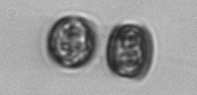
Label: Thalassiosira